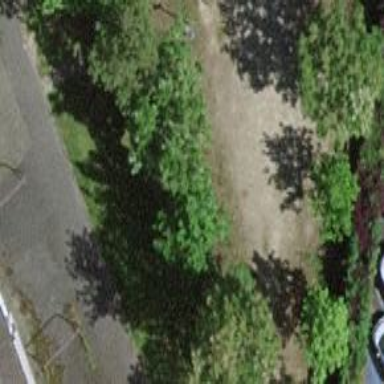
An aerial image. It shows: Unpaved footway.